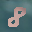
Label: 8